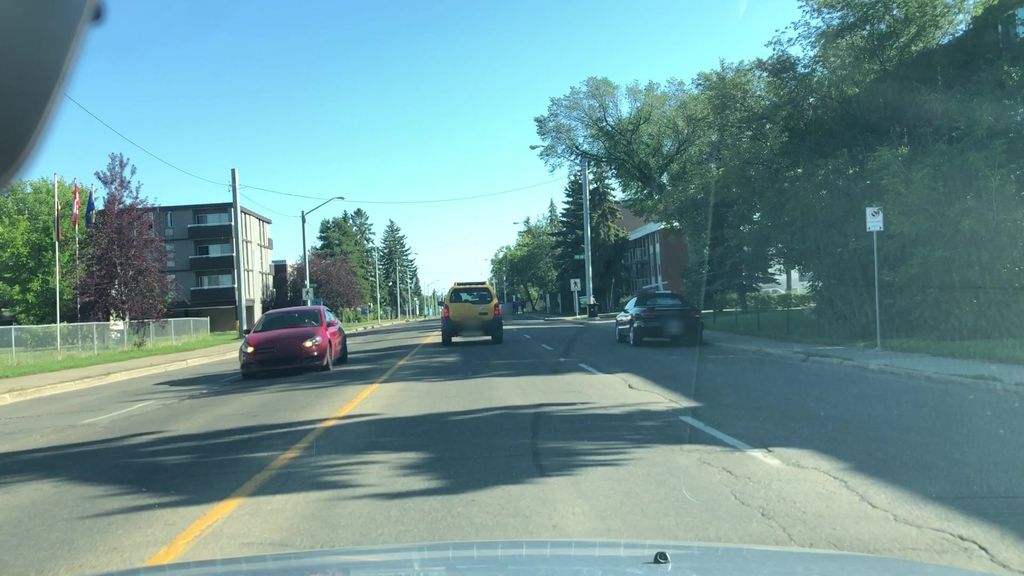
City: edmonton